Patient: sex F, age 44
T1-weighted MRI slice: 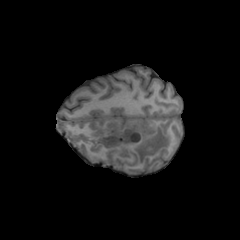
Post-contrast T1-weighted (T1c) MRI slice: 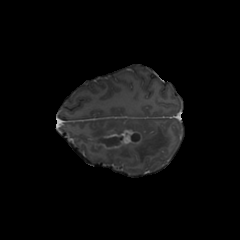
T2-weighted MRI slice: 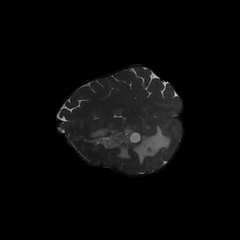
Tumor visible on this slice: yes
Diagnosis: Glioblastoma, IDH-wildtype
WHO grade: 4